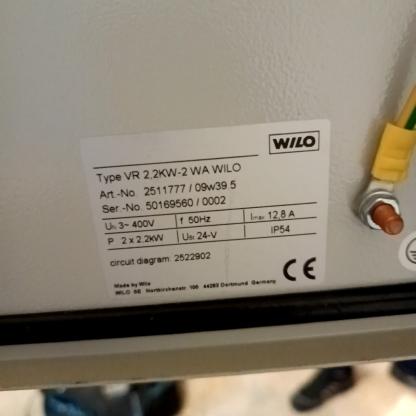
Klasa: tabliczka-znamionowa